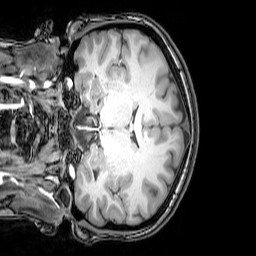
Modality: T1w
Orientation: coronal
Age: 24
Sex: female
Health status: healthy
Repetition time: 0.081 s
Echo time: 0.037 s